【题型】选择题　【知识点】平面几何　【难度】medium
定义：如果一个四边形的两条对角线将它分成的四个小三角形都是相似三角形，那么称这样的四边形为“全相似四边形”。如图，在四边形 \(ABCD\) 中，\(AB = AD\)，\(CB = CD\)，下列条件能使四边形 \(ABCD\) 成为“全相似四边形”的是（\quad）

A. \(\angle A = 90^\circ\) \quad
B. \(\angle B = 90^\circ\) \quad
C. \(\angle C = 90^\circ\) \quad
D. \(\angle D = 60^\circ\)
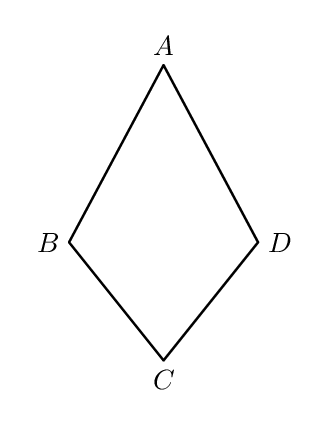
【解答】
【答案】\(\boldsymbol{B}\)
【分析】本题考查相似图形，全等三角形的判定和性质。如图，连接 \(AC\)，\(BD\) 交于点 \(O\)。证明 \(\triangle ABC \cong \triangle ADC\)（SSS），推出 \(\angle ABC = \angle ADC\)，再证明当 \(\angle ABC = 90^\circ\) 时符合题意即可。
【详解】解：如图，连接 \(AC\)，\(BD\) 交于点 \(O\)。

在 \(\triangle ABC\) 和 \(\triangle ADC\) 中，
\[
\begin{cases}
AB = AD, \\
BC = DC, \\
AC = AC,
\end{cases}
\]
\[
\therefore \triangle ABC \cong \triangle ADC \ (\text{SSS}),
\]
\[
\therefore \angle ABC = \angle ADC.
\]
当 \(\angle ABC = 90^\circ\) 时，\(\angle ADC = 90^\circ\)。
\(\because AB = AD\)，\(BC = DC\)，
\[
\therefore AC \perp BD,
\]
\[
\therefore \angle ABO + \angle BAO = 90^\circ,\ \angle ACB + \angle BAO = 90^\circ,
\]
\[
\therefore \angle ABO = \angle ACB,
\]
\[
\because \angle AOB = \angle BOC = 90^\circ,
\]
\[
\therefore \triangle AOB \backsim \triangle BOC,\ \text{同法可证}\ \triangle AOD \backsim \triangle DOC,
\]
故选项 \(\boldsymbol{B}\) 符合题意。
当 \(\angle A = 90^\circ\) 或 \(\angle C = 90^\circ\) 或 \(\angle D = 60^\circ\) 时都不符合题意。
故选：\(\boldsymbol{B}\)。
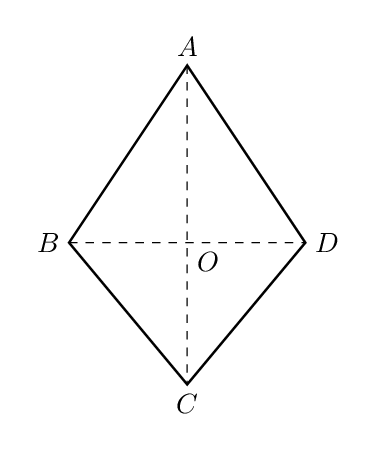